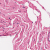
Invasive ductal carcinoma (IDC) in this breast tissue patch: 0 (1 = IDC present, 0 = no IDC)